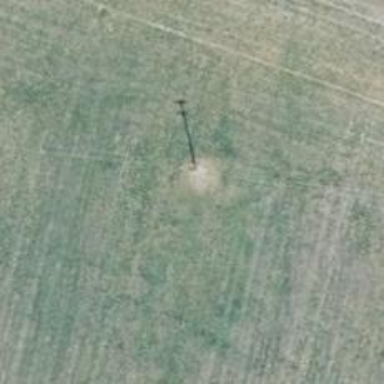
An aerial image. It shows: Power pole.